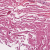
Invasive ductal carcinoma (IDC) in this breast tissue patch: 0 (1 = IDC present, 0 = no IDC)